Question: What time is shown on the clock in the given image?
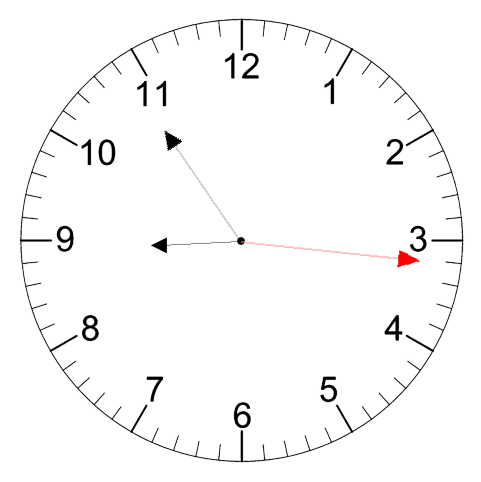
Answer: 08:54:16